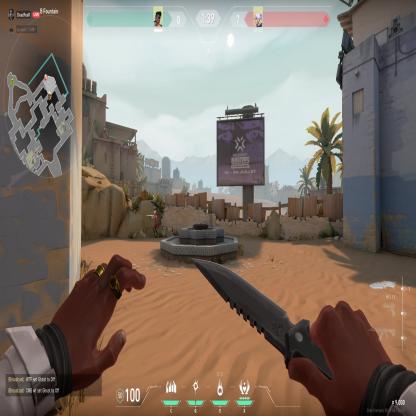
Label: enemy